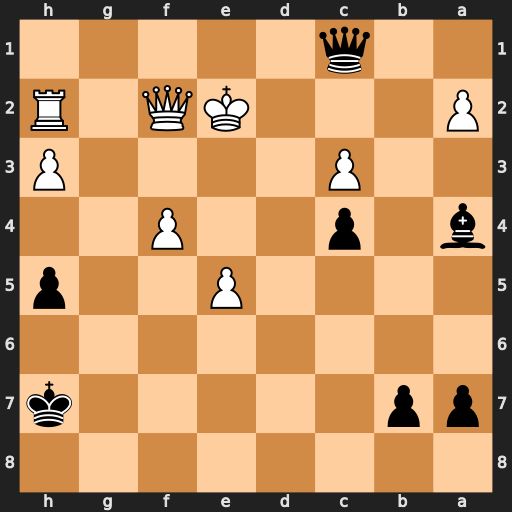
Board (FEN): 8/pp5k/8/4P2p/b1p2P2/2P4P/P3KQ1R/2q5
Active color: b
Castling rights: -
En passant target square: -
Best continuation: Qd1+ Ke3 Qd3#